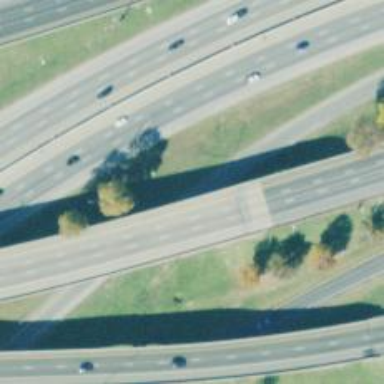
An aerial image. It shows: Asphalt motorway link.